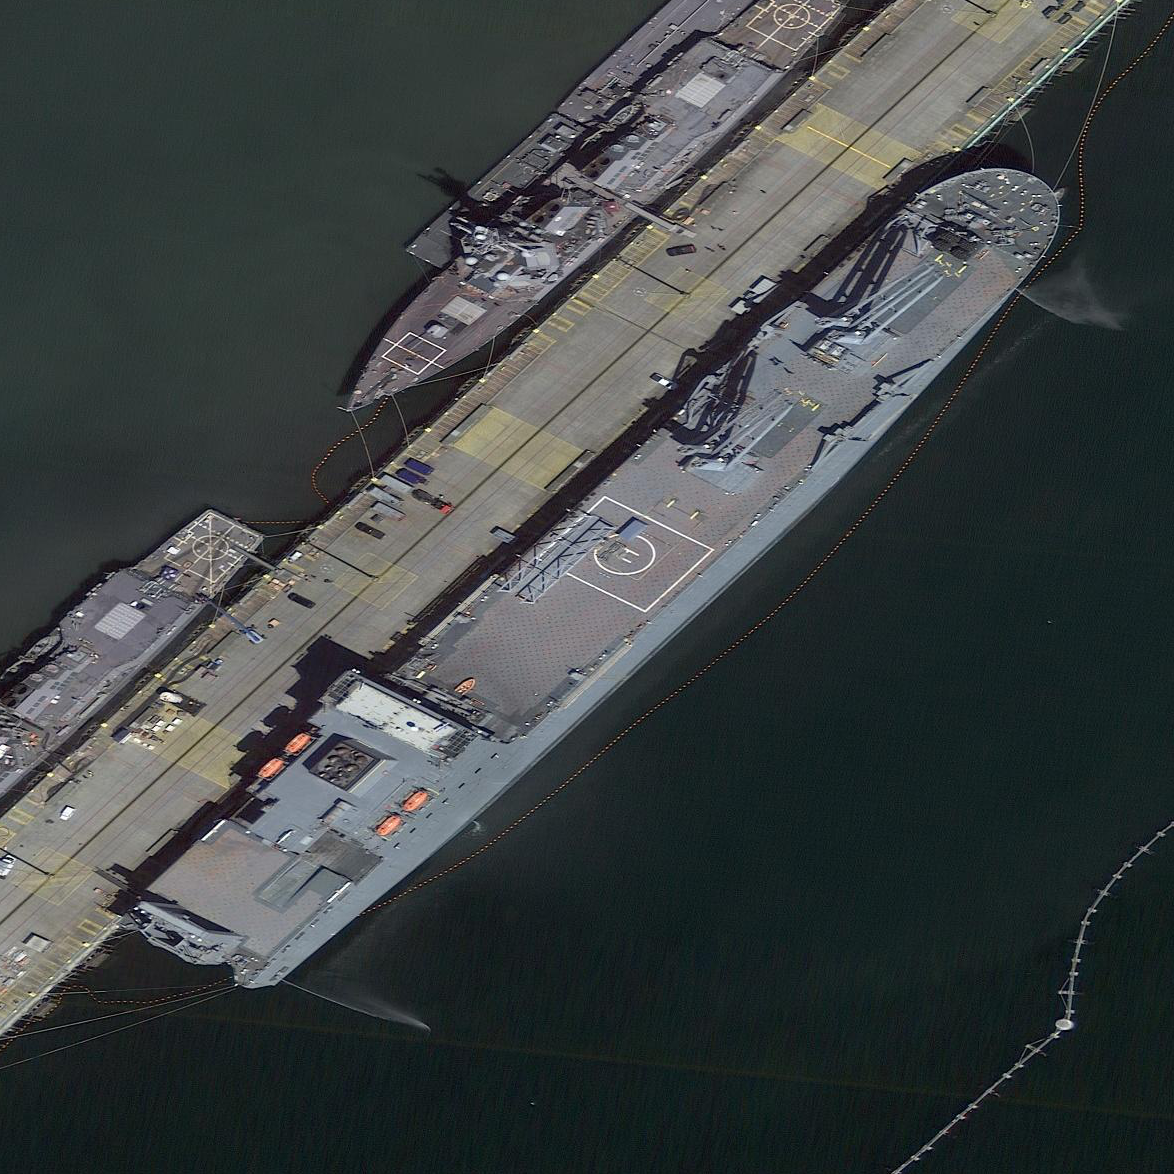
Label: civil